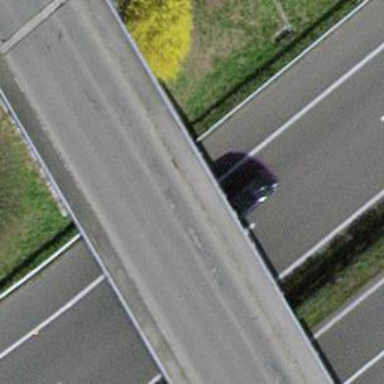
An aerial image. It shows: Tertiary road with bridge.